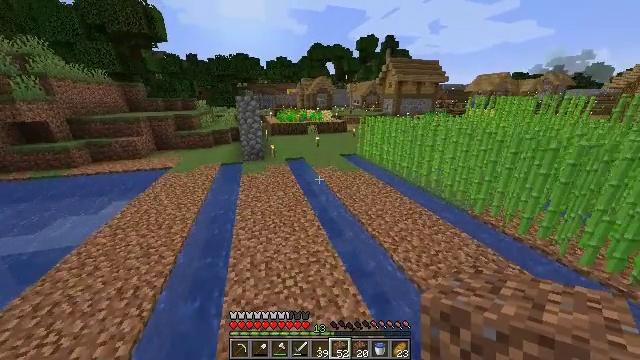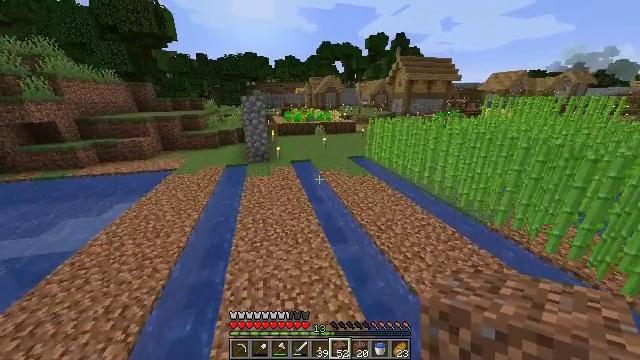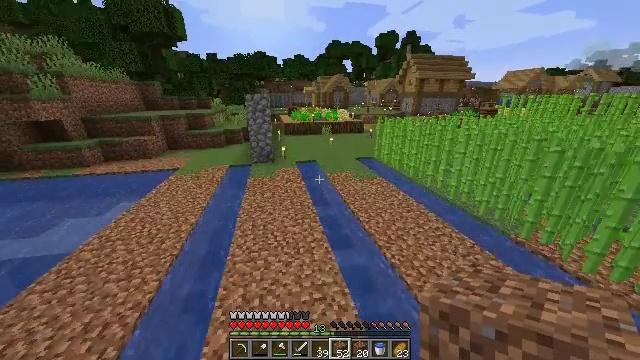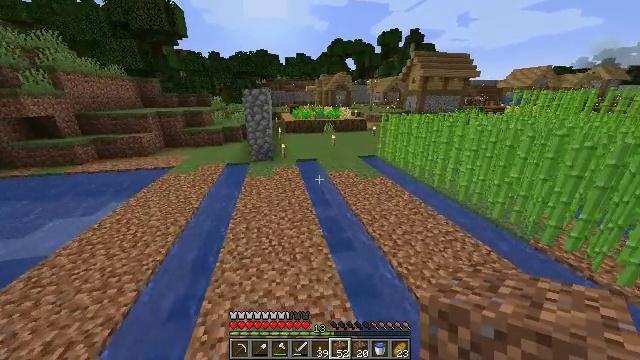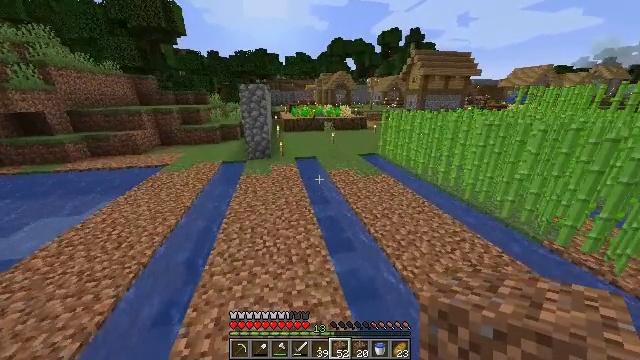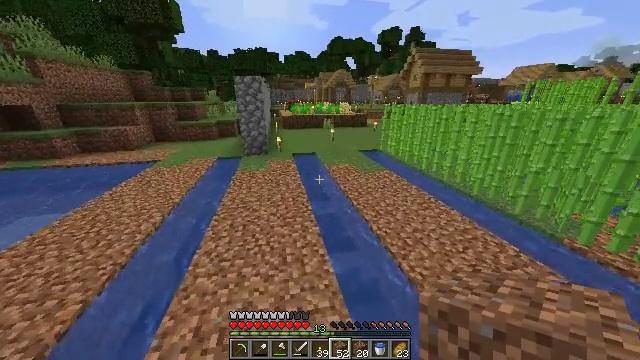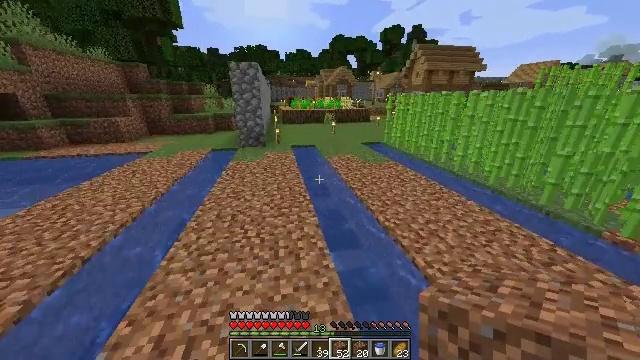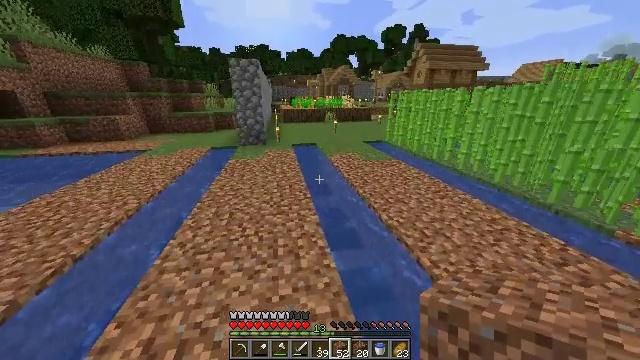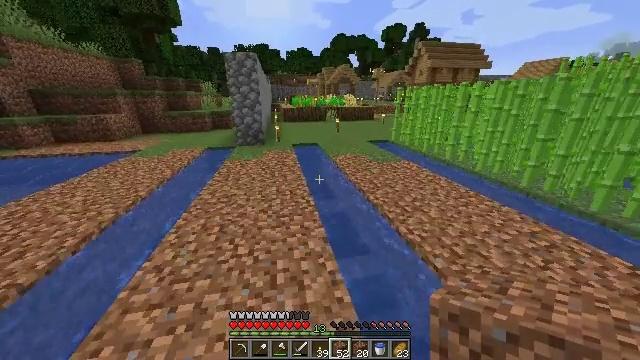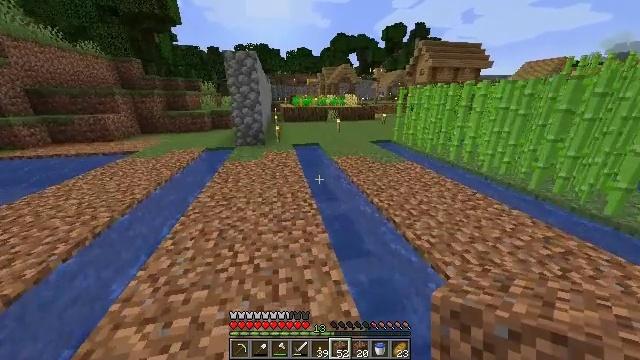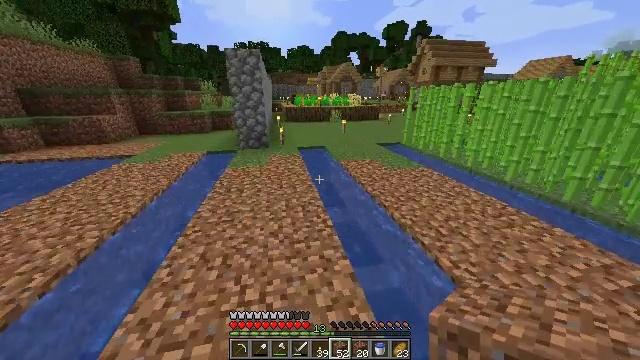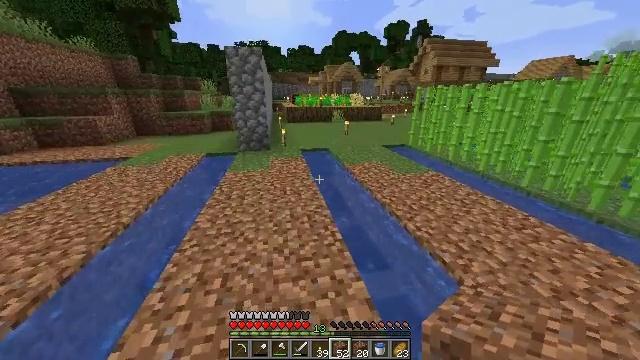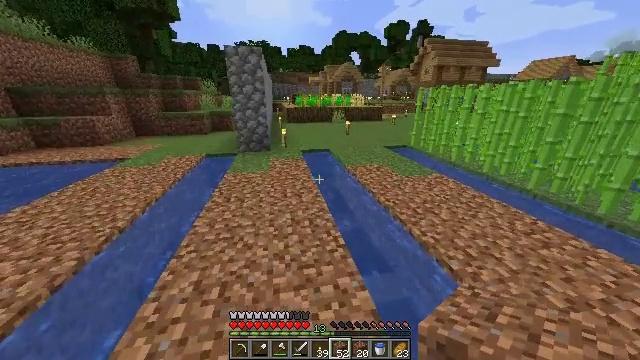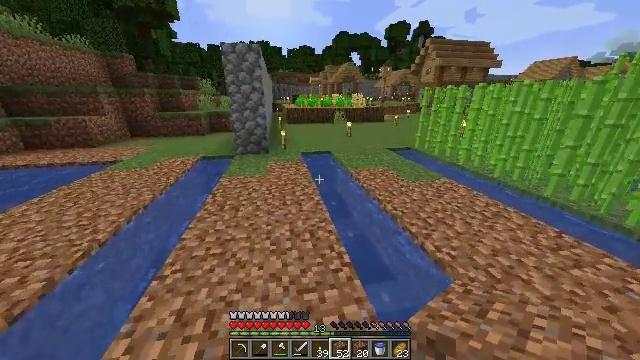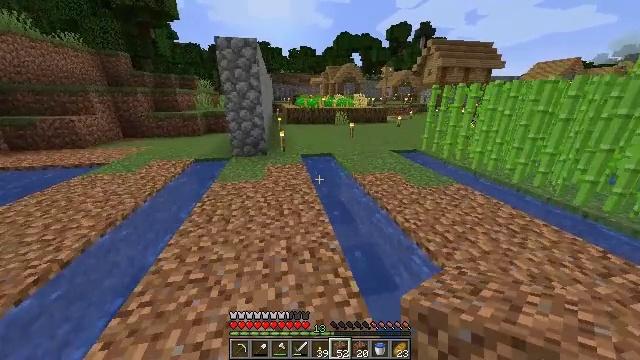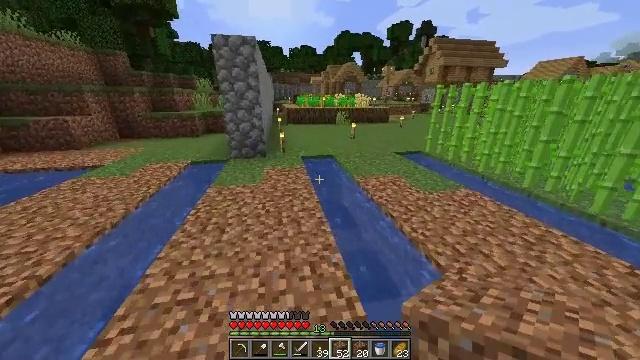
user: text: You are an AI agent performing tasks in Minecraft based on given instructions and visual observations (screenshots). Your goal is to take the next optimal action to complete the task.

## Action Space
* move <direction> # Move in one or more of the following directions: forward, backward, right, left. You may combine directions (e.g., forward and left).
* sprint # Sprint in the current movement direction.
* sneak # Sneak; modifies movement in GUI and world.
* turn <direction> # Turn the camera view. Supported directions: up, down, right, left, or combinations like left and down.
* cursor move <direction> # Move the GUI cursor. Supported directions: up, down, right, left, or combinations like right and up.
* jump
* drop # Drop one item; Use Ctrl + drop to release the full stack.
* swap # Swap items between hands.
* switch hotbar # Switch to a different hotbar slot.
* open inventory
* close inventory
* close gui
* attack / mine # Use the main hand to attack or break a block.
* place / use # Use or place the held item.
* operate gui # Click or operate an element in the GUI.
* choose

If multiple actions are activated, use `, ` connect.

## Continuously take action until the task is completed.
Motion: motion action
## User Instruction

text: Break the sugar cane.
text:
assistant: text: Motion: move forward, sprint, turn left, jump
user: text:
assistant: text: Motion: move forward, sprint, turn left, jump
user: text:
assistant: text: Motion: move forward, sprint, jump
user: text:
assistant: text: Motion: move forward, sprint, jump
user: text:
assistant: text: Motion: move forward, sprint
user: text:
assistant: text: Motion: move forward and move left, sprint
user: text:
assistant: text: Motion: move forward and move left, sprint
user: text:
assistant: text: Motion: move forward and move left, sprint
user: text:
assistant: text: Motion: move forward and move left, sprint
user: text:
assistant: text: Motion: move forward and move left, sprint
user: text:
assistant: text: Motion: move forward, sprint
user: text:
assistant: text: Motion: move forward, sprint
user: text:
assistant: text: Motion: move forward, sprint
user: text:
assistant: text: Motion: move forward, sprint
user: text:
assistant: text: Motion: move forward, sprint
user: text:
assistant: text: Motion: move forward, sprint
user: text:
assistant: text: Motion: move forward, sprint, turn left
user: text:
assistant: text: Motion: move forward, sprint, turn left
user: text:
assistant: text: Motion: move forward, sprint, turn left
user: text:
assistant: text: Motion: move forward and move left, sprint, turn left
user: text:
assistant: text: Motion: move forward and move left, sprint, turn left
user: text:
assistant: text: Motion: move forward and move left, sprint
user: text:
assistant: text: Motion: move forward and move left, sprint
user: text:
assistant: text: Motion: move forward and move left, sprint, switch to hotbar 4
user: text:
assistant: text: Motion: move forward and move left, sprint, switch to hotbar 4
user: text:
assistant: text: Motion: move forward, sprint, switch to hotbar 4
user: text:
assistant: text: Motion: move forward, sprint, turn right and up, switch to hotbar 4
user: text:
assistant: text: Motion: move forward, sprint, turn right and up
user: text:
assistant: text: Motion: move forward, sprint, turn right
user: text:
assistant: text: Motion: move forward, sprint, turn right